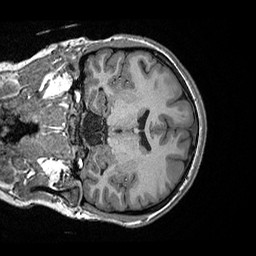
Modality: T1w
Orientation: coronal
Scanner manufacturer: ge
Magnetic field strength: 3 T
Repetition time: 2.349 s
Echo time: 0.002968 s